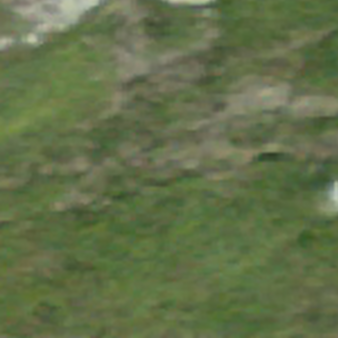
Label: other